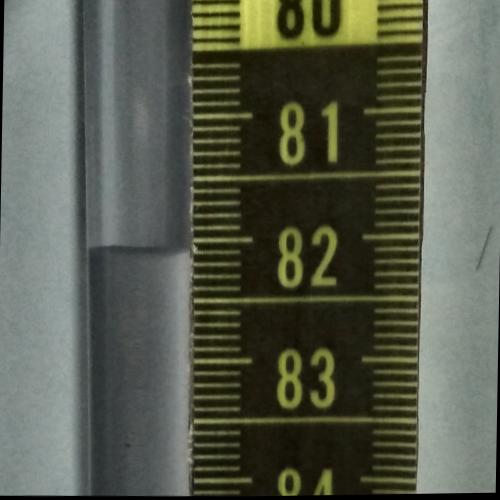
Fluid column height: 82.1 cm